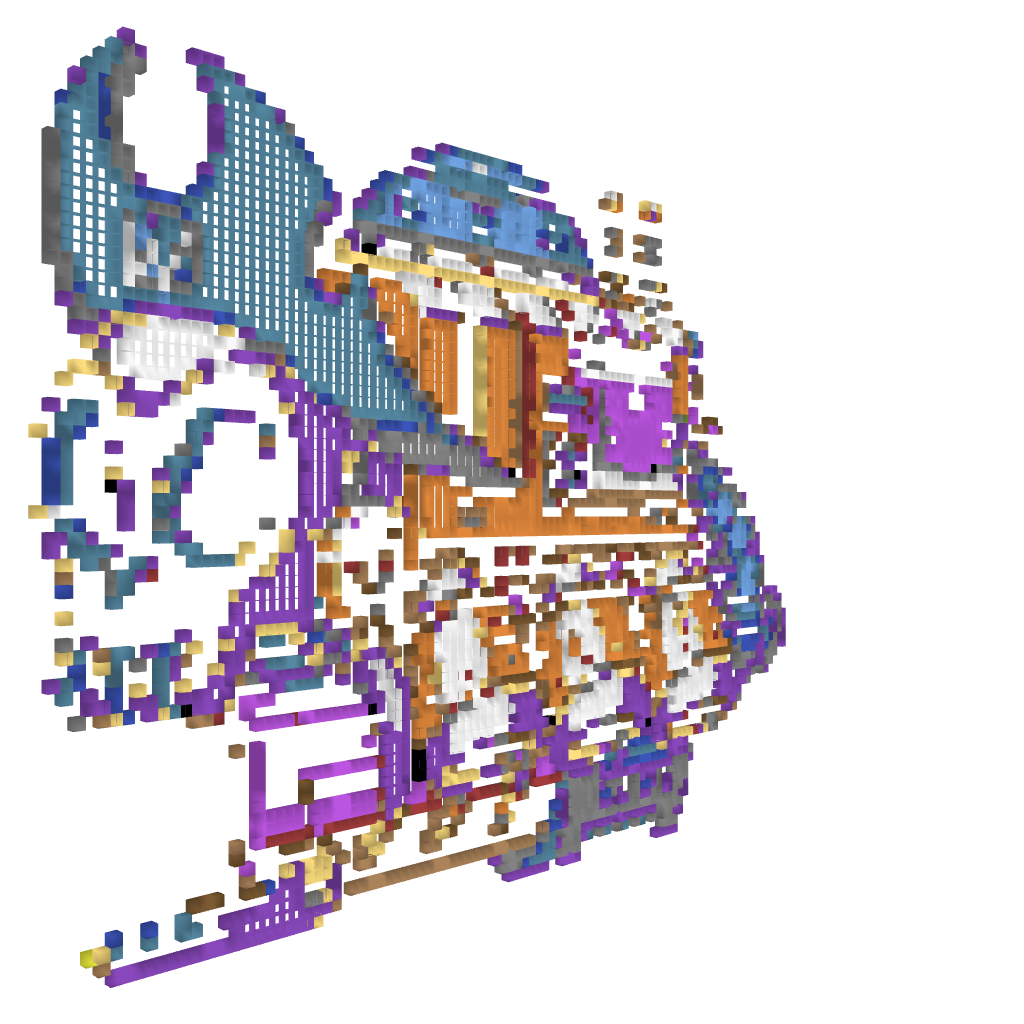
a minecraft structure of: Wily Machine #10 (ErnieCIII) bad low quality